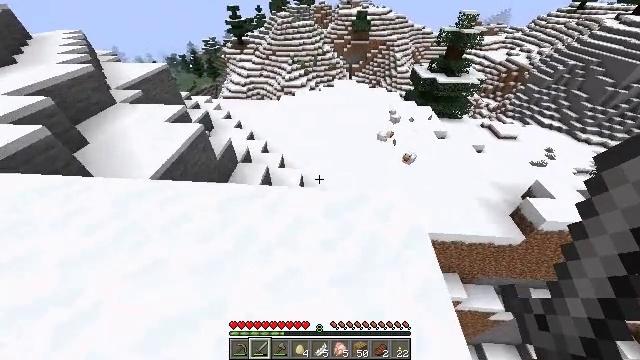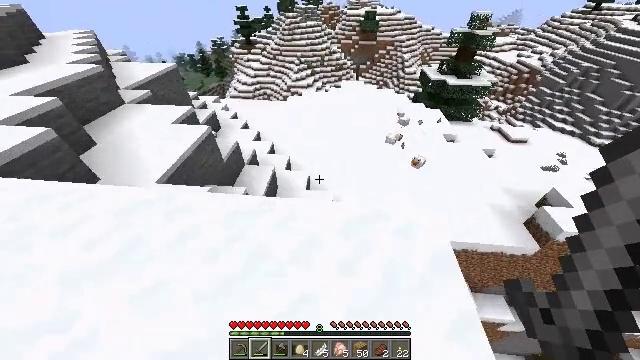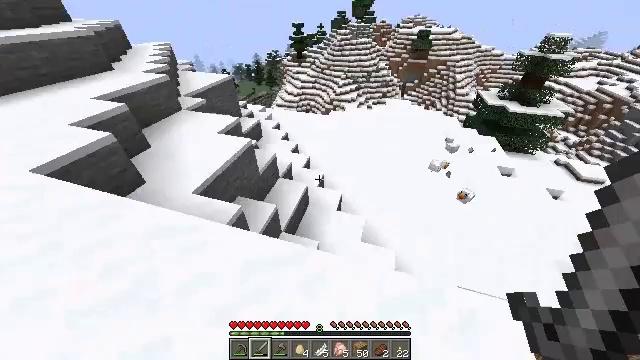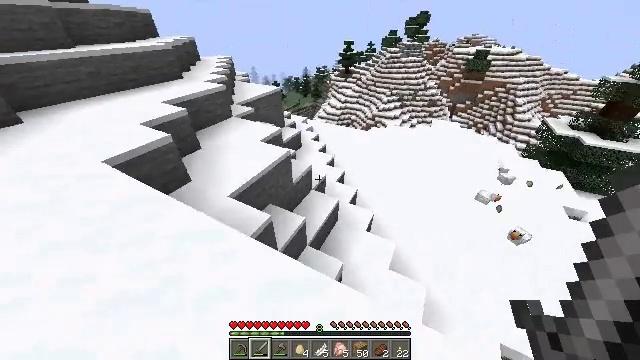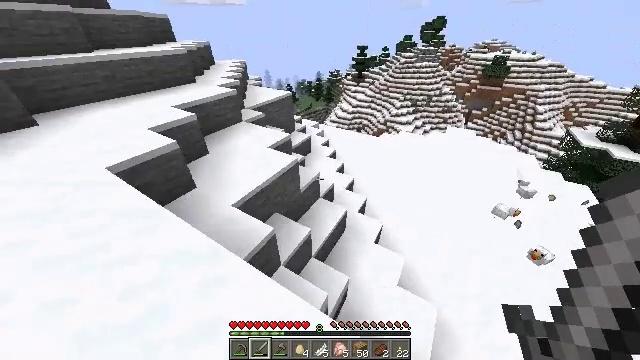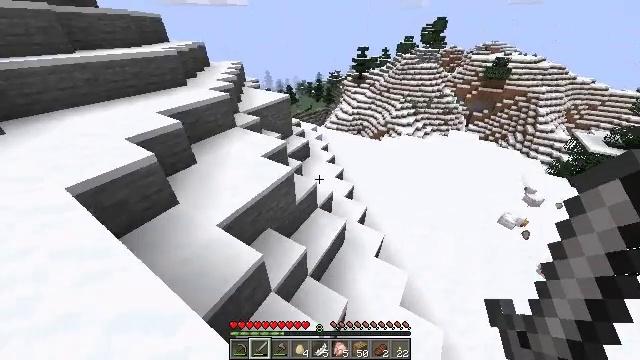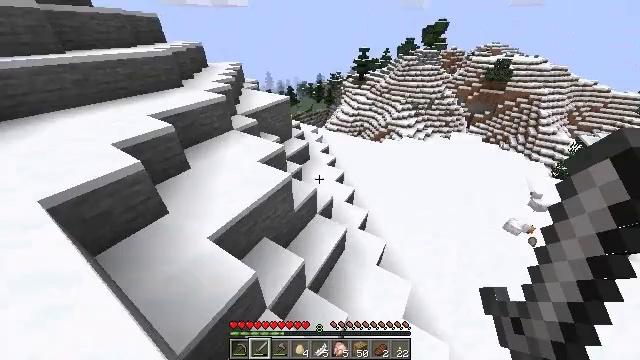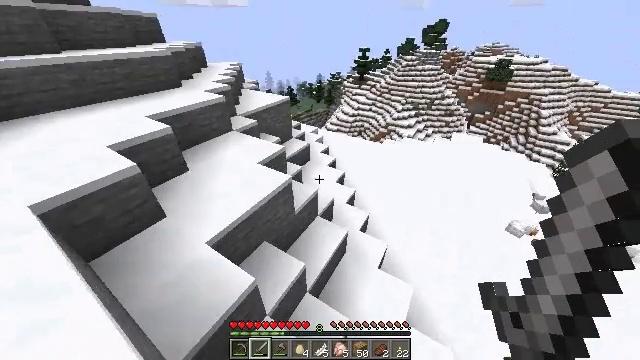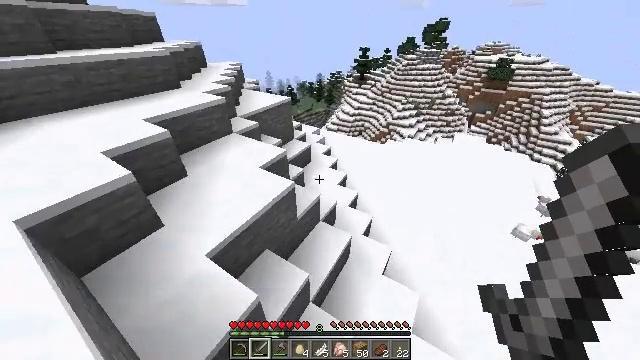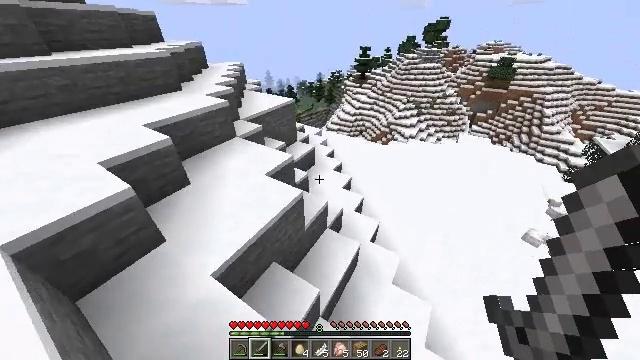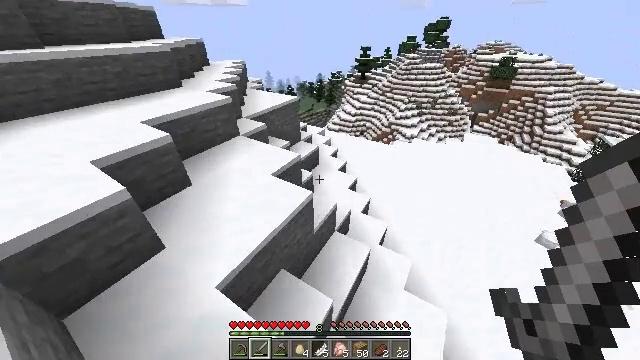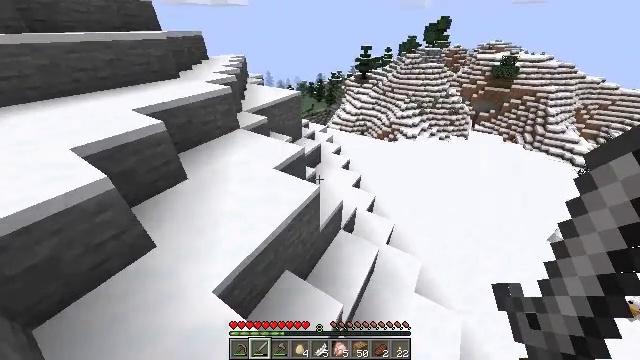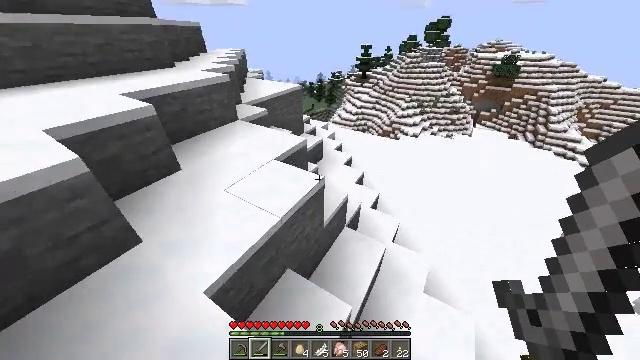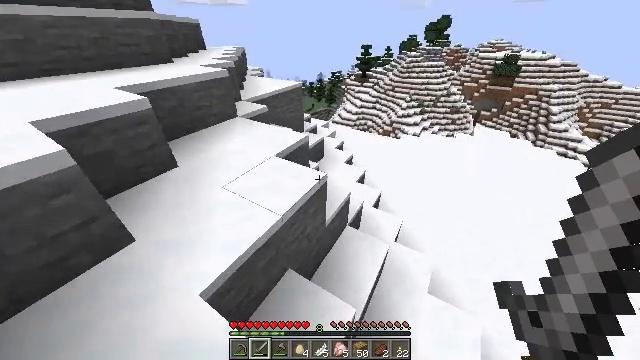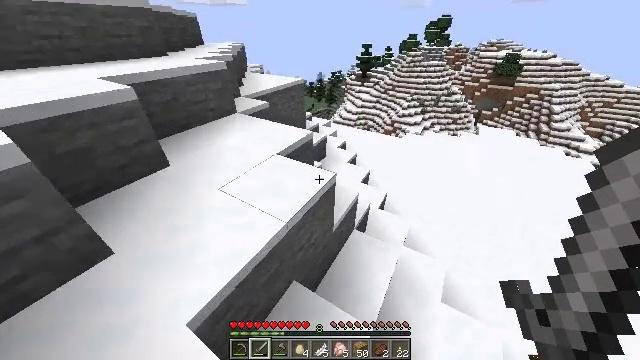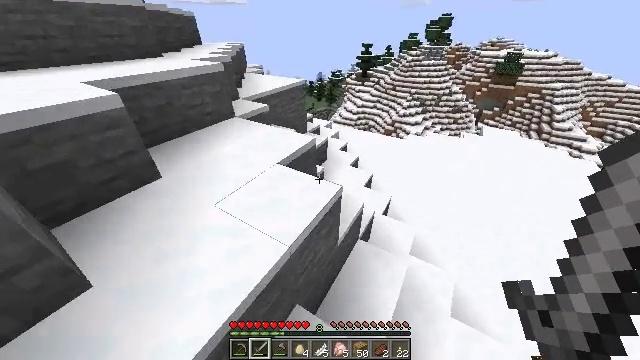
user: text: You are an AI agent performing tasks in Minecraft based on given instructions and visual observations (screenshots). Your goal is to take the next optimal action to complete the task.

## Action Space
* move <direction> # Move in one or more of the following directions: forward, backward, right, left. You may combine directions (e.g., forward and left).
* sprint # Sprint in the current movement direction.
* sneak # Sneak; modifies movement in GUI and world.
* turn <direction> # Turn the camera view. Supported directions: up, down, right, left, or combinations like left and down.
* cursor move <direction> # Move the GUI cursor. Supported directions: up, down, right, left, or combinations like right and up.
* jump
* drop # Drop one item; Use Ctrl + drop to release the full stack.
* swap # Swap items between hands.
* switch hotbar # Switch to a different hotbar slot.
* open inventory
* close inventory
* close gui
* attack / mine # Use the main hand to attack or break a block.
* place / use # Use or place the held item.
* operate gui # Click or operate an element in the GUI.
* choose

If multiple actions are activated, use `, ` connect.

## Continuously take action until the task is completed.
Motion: motion action
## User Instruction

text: Kill the chicken.
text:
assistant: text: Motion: move forward, turn left
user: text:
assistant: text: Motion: move forward, turn left and up
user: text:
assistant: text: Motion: move forward, turn left and up
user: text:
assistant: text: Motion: move forward, turn left
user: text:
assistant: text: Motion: move forward
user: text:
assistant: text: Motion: move forward
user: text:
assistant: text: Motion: move forward and move left
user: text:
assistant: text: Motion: move forward and move left
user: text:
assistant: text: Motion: move forward and move left
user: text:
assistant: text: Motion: move forward
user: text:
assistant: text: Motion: move forward
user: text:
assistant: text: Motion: move forward
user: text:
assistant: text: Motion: move forward
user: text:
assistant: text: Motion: move forward
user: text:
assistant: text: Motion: move forward
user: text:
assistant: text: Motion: move forward
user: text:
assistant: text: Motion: move forward, turn right
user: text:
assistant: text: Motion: move forward, turn right
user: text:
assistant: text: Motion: move forward, turn right and down
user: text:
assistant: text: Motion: move forward, turn right and down
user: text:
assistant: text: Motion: move forward, turn right
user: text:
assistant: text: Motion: move forward
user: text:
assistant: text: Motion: move forward
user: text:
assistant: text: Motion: move forward
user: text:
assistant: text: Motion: move forward
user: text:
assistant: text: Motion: move forward
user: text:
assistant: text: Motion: move forward
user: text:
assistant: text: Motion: move forward, turn right
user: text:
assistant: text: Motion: move forward, turn right and up
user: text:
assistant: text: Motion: move forward, turn right and up